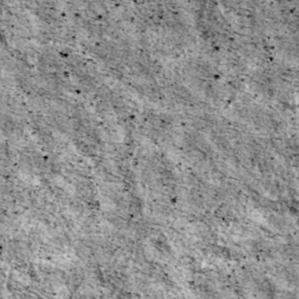
Label: non_frost